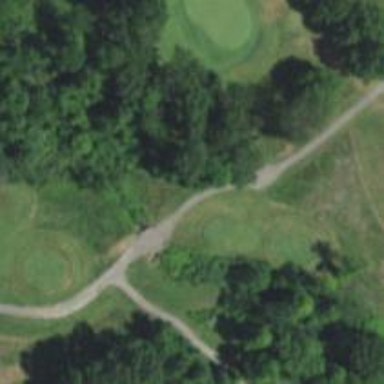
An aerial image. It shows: Path bridge on golf course.